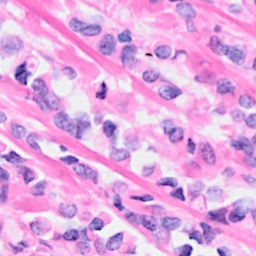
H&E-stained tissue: Breast